Question: I'm trying to install the module 'zipline' into Python 2.7 on Eclipse. I'm running the file with the following but the Error 'SyntaxError: invalid syntax' results. I need help figuring this out.
'''
import pip
pip install zipline
'''
Edit: I have tried 'pip install zipline' on the Command line as seen in the picture below but to no avail.

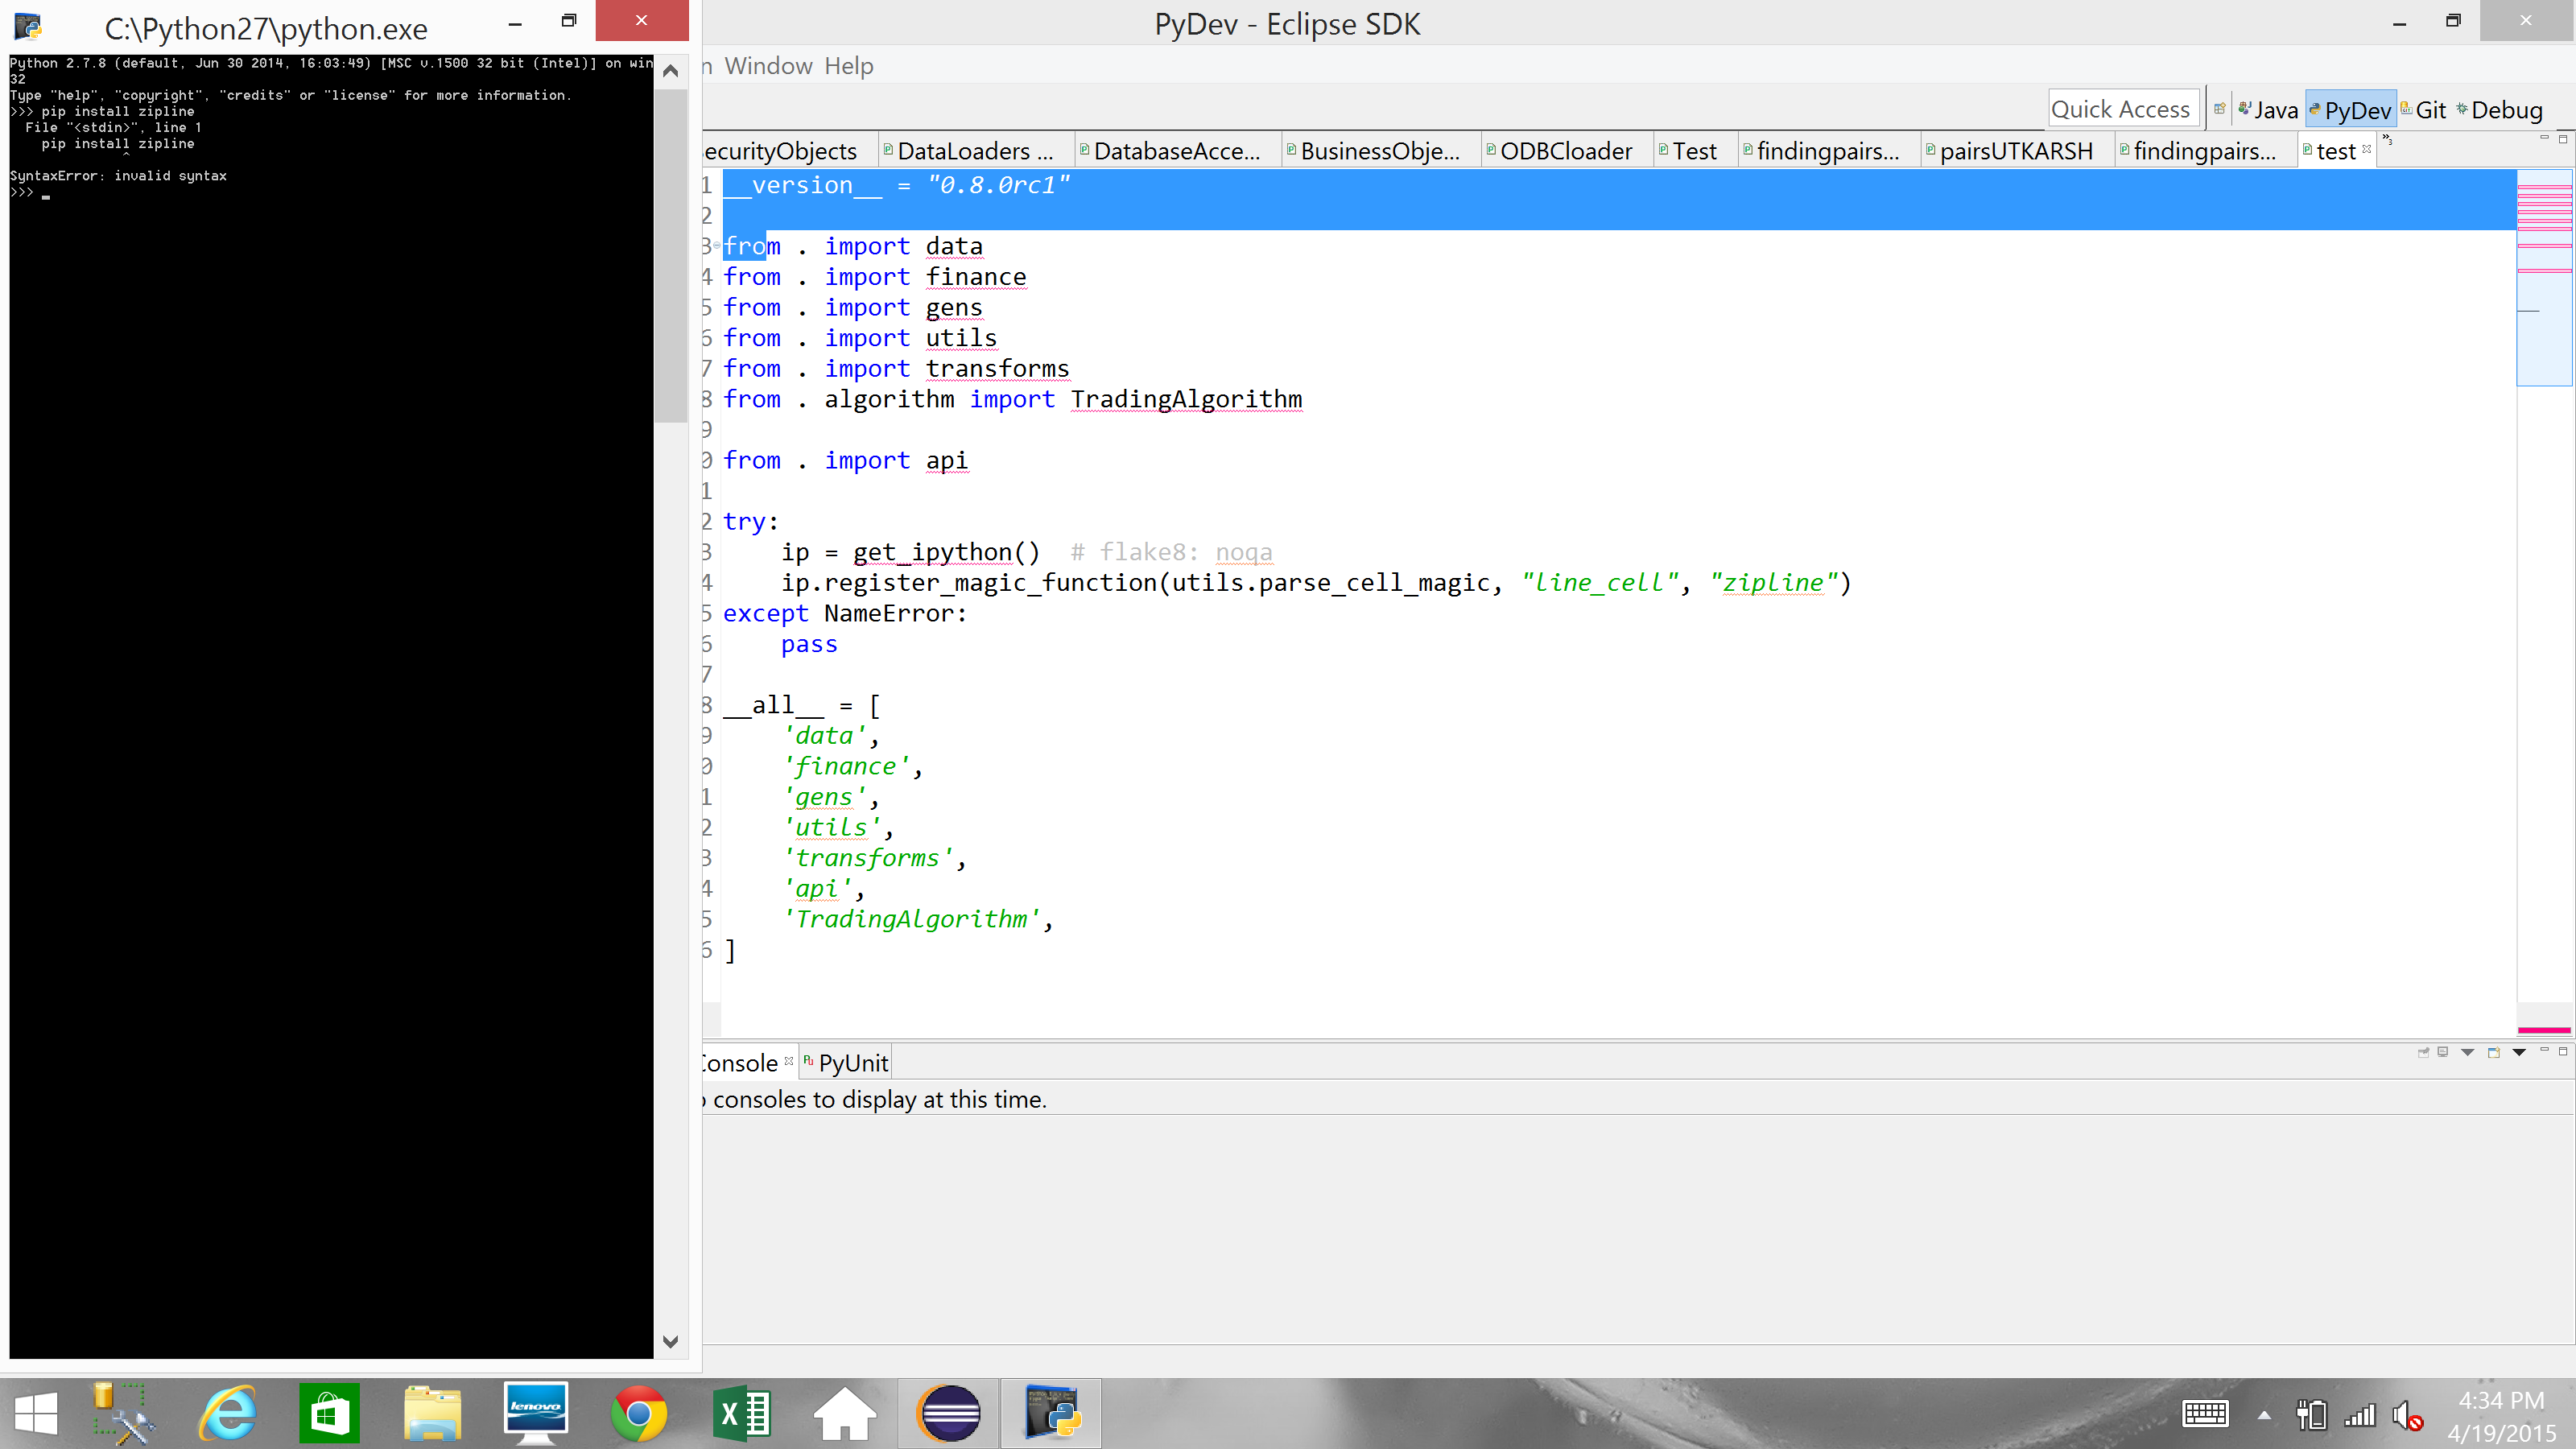
Answer: 'pip' is a linux command, not a [tag: python] command. Thus, exit from the python interpreter and run the 'pip install' in your Linux interpreter and it will run fine.
After installation, open your python interpreter and run
'''
import zipline
'''
And it should run fine.